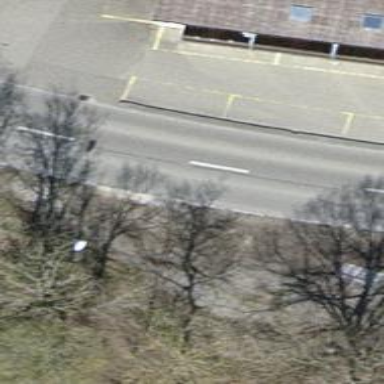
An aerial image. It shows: Bus stop with platform for public transport.